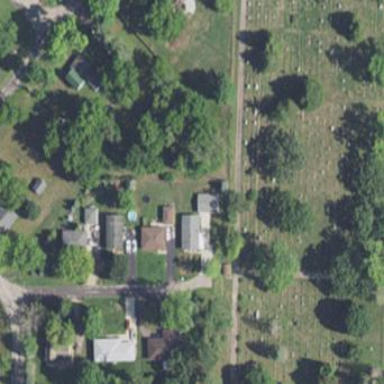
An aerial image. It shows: Cemetery.